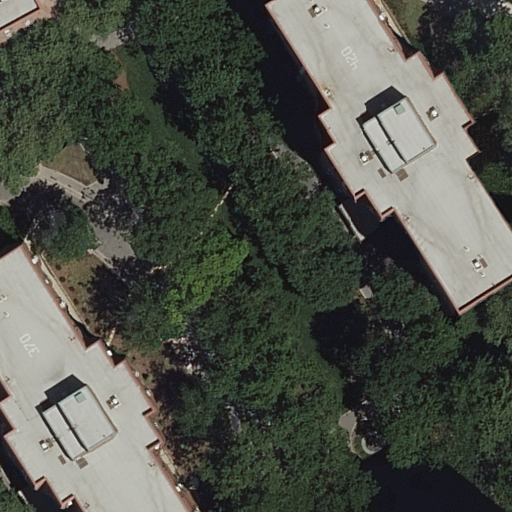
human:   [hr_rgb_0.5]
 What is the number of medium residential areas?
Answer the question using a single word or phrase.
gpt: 0

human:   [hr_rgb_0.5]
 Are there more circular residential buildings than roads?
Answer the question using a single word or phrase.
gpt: no

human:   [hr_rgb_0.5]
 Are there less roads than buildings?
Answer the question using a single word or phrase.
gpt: no

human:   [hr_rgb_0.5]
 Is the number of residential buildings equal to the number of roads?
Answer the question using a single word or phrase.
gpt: no

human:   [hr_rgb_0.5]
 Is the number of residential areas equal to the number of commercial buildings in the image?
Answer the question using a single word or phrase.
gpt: no

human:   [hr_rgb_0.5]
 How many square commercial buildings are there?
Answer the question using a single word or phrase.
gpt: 0

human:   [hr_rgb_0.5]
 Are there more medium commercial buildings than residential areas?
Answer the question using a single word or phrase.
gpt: no

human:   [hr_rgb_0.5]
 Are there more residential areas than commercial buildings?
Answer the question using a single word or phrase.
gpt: yes

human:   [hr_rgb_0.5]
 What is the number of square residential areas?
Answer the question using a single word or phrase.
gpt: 0

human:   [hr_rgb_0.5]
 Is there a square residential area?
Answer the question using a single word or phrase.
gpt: no

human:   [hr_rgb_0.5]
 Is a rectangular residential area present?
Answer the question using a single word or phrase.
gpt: yes

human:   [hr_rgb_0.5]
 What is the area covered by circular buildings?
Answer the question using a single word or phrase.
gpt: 0m2

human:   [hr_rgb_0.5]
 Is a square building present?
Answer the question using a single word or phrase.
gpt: no

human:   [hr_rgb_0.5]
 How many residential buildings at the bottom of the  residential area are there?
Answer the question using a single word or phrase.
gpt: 0

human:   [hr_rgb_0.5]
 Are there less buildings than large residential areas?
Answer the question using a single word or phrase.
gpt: no

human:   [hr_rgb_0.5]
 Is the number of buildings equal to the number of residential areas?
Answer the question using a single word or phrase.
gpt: no

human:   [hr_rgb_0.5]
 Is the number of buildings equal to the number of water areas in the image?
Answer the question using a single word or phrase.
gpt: no

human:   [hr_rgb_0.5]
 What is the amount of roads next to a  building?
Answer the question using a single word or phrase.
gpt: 5

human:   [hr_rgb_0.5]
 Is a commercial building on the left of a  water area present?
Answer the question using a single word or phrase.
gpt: no

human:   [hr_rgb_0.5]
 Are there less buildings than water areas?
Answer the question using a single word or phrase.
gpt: no

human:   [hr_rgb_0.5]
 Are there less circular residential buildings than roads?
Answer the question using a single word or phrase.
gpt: yes

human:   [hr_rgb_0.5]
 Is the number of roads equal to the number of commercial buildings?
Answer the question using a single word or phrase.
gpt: no

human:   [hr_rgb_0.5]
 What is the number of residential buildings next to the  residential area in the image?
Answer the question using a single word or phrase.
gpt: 3

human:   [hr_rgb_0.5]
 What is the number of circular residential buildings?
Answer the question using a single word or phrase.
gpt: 0

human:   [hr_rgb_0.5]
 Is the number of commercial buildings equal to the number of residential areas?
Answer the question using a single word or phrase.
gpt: no

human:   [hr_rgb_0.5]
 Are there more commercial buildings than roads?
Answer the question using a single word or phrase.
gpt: no

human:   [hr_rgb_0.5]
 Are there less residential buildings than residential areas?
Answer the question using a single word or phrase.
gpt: no

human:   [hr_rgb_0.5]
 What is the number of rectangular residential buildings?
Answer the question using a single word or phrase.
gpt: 1

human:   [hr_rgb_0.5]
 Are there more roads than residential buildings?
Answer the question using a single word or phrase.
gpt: yes

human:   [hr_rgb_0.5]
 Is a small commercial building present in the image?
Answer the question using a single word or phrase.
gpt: no

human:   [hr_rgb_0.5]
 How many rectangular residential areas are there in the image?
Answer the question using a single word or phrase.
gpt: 1

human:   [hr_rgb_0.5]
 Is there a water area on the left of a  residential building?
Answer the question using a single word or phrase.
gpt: no

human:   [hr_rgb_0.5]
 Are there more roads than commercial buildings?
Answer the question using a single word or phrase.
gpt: yes

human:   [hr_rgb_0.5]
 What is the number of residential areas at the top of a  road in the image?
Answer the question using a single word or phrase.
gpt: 0

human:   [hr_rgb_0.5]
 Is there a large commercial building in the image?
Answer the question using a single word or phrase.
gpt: no

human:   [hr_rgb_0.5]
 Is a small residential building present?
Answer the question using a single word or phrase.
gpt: yes